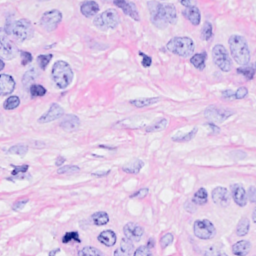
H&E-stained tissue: Breast